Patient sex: M
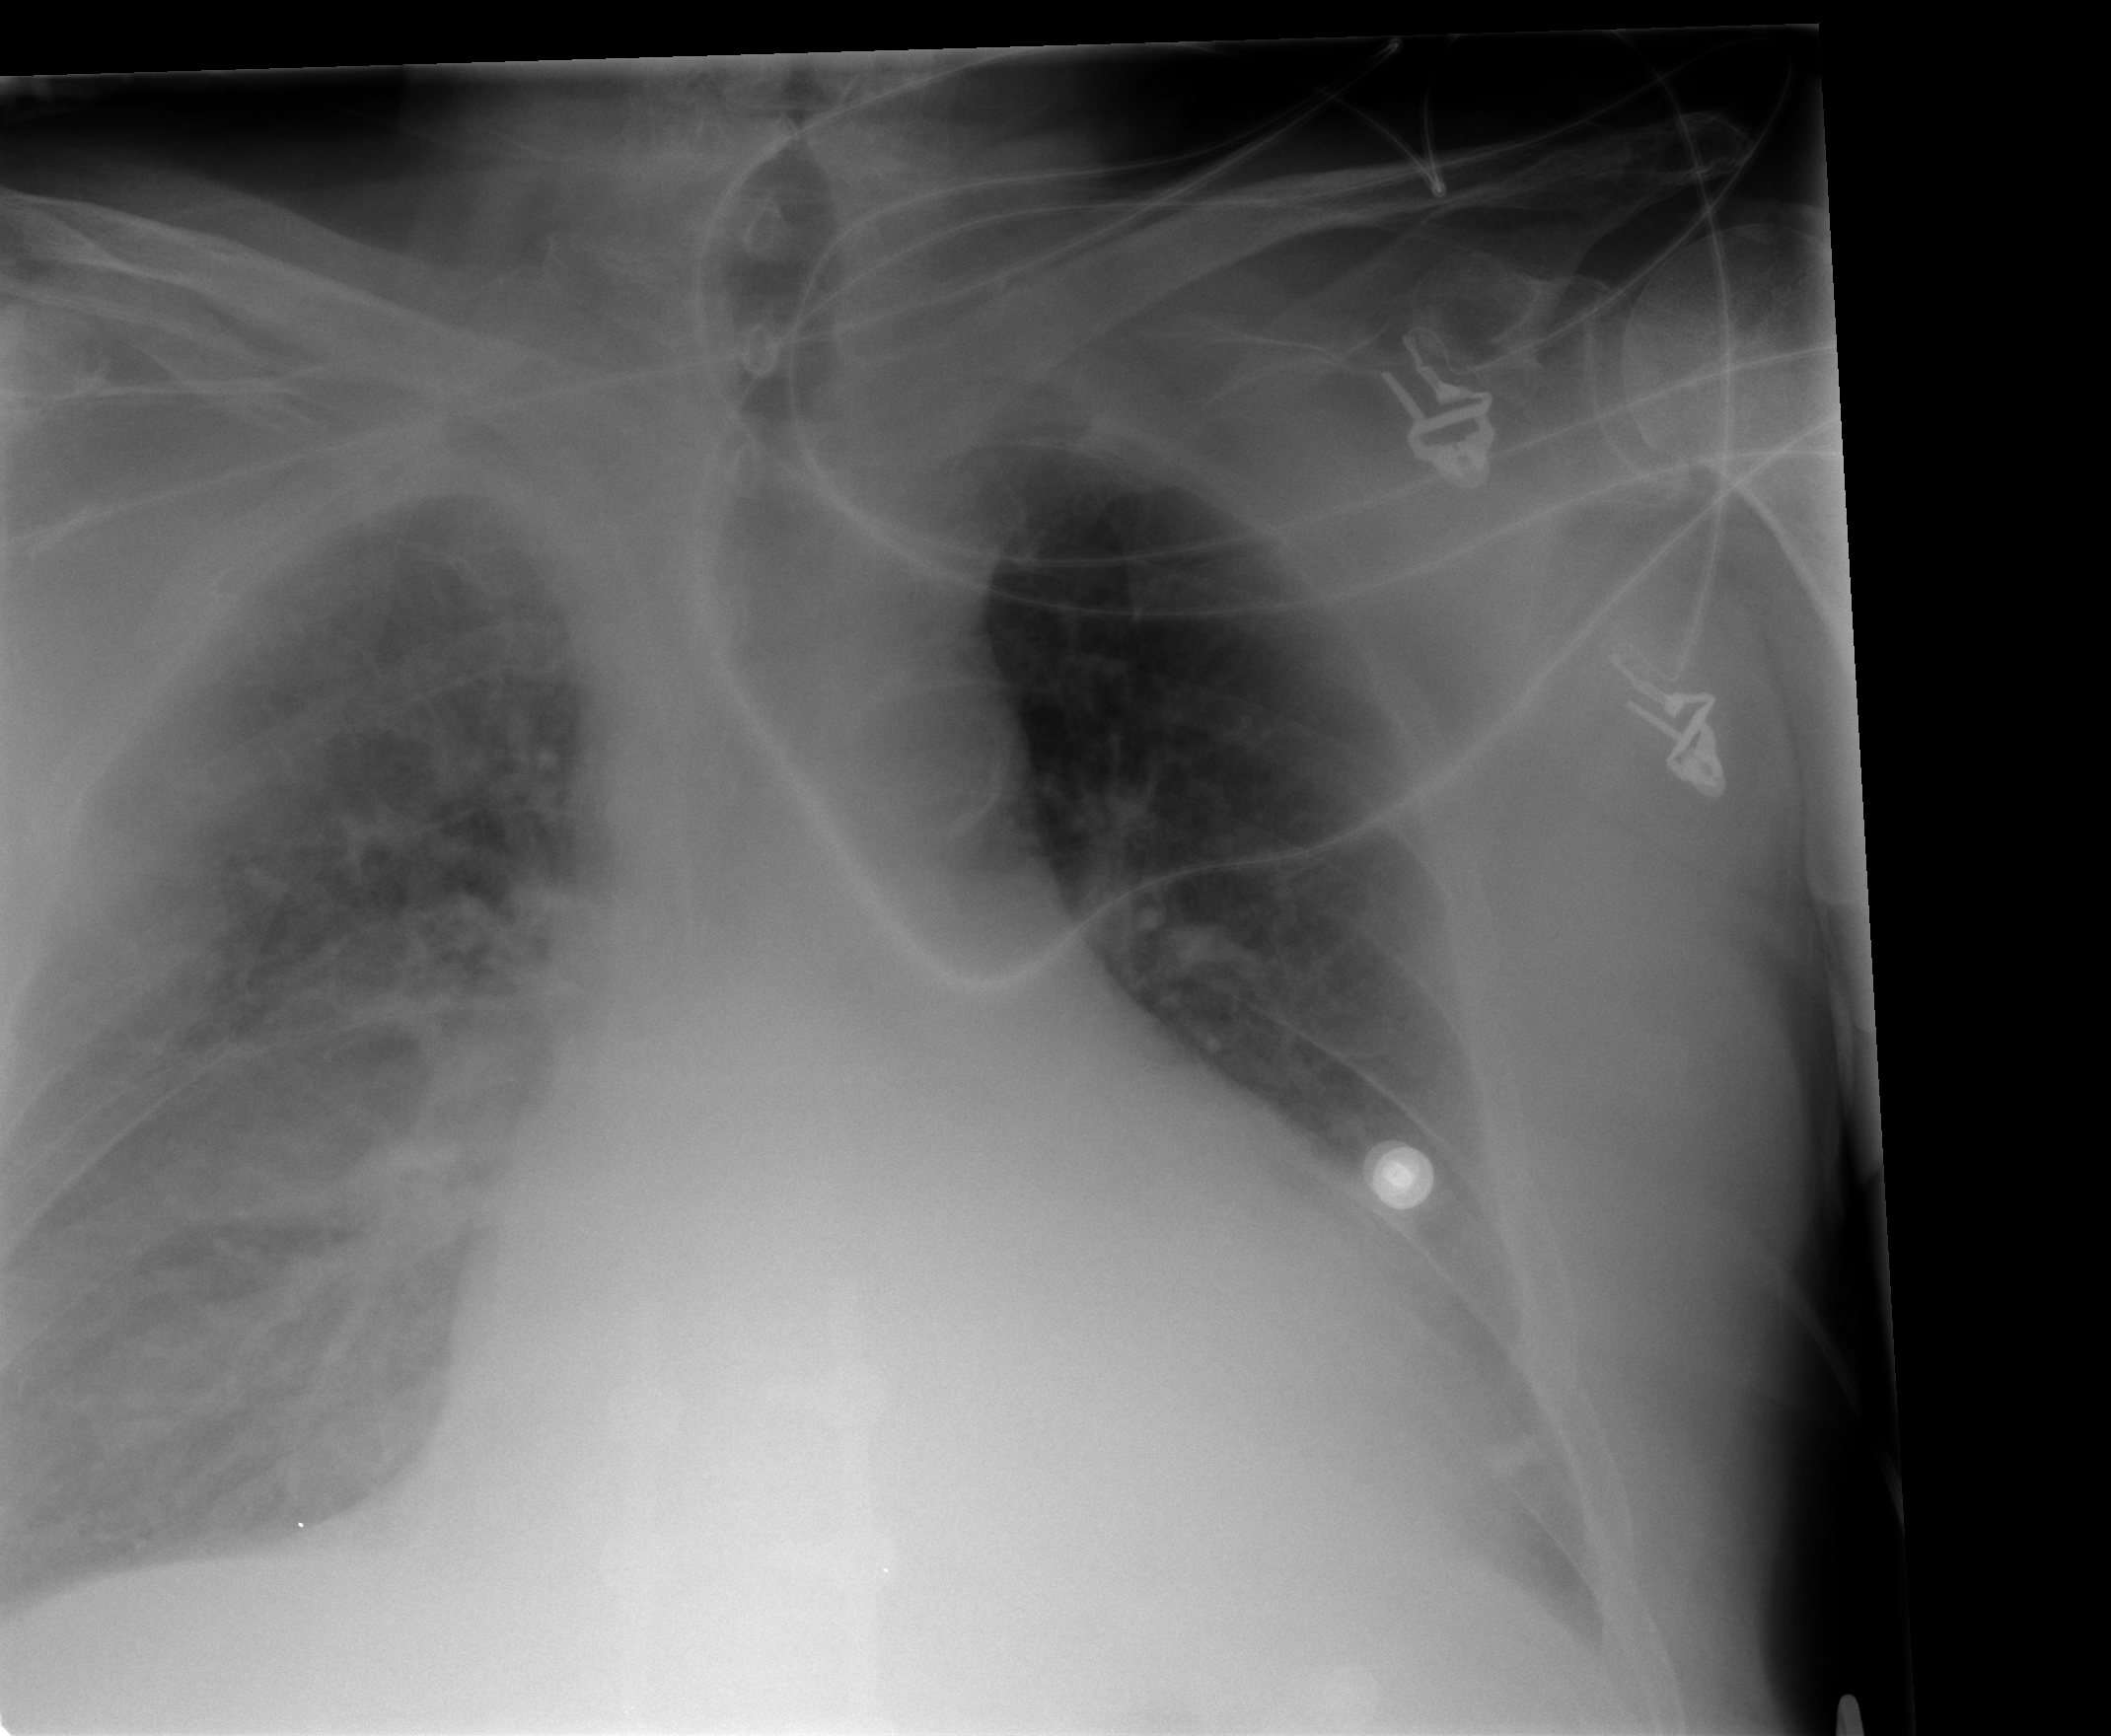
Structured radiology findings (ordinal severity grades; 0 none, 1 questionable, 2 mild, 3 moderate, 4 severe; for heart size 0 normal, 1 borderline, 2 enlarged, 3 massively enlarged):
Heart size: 2
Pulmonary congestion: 2
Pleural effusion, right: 2
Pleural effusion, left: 2
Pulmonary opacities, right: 2
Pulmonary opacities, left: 0
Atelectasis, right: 1
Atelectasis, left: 2